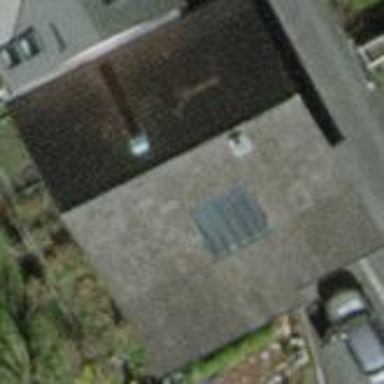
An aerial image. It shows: Semi-detached house.